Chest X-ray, AP view. Patient: 46 years old, sex M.
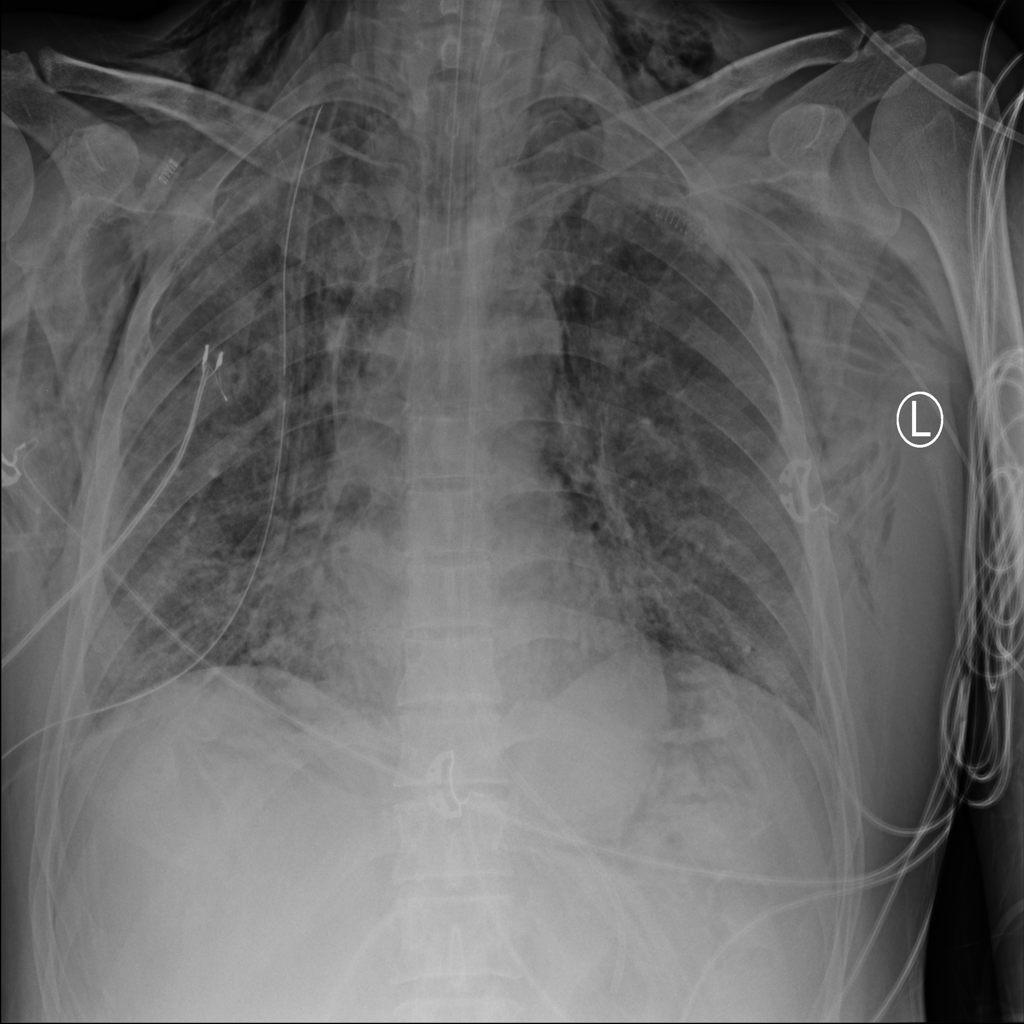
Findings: Emphysema, Infiltration